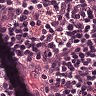
Metastatic tissue present: no